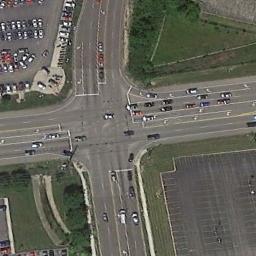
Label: intersection